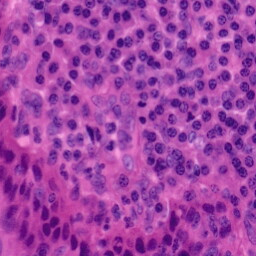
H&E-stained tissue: Tonsil